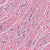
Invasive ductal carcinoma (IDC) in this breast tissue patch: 1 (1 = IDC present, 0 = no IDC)